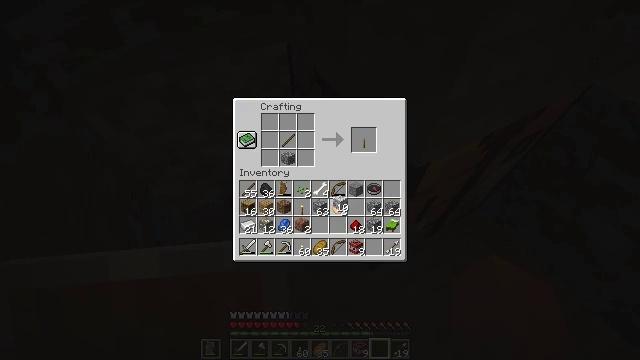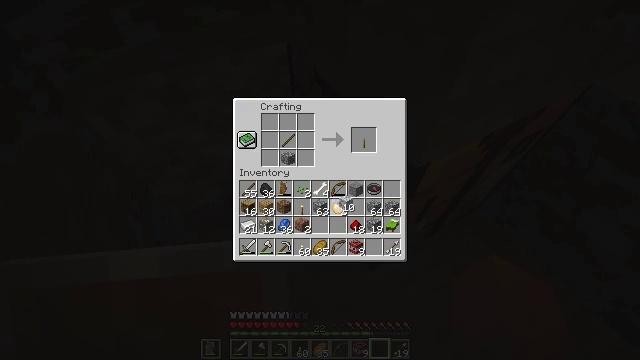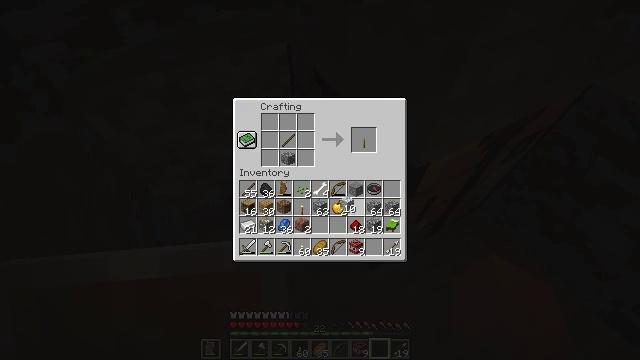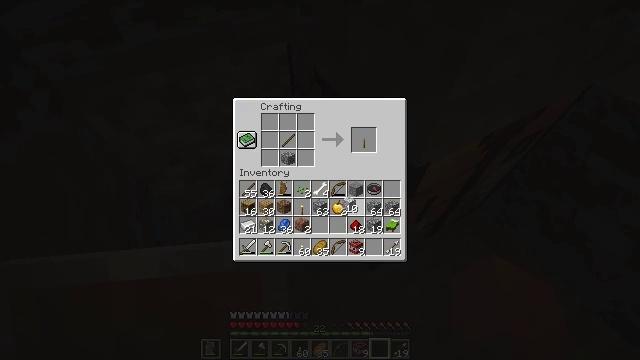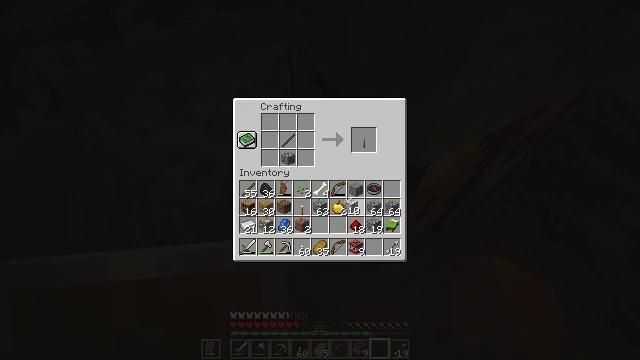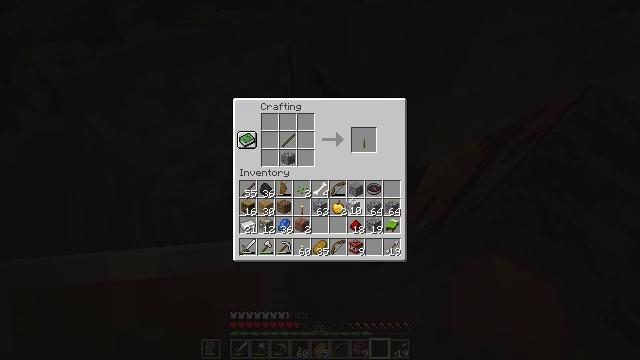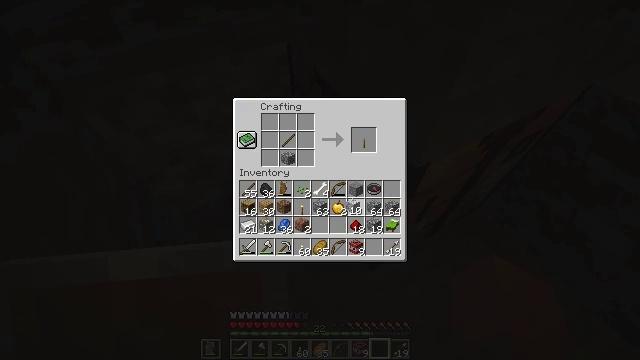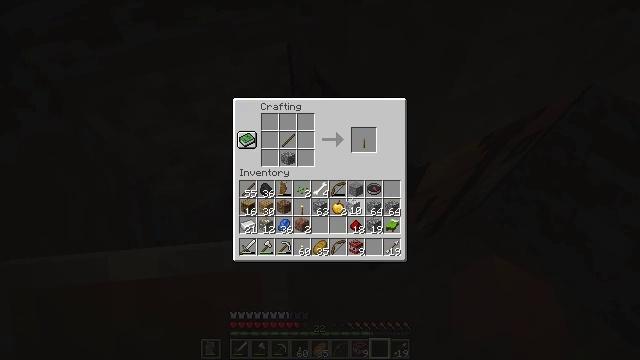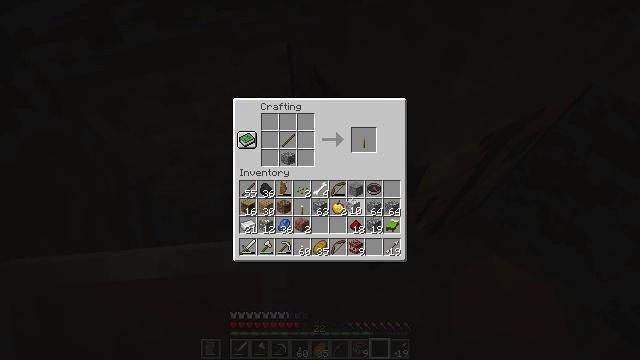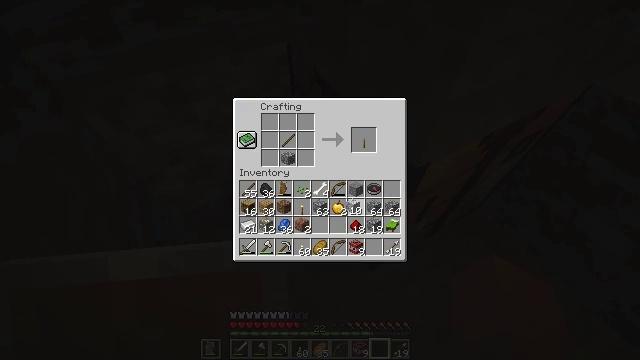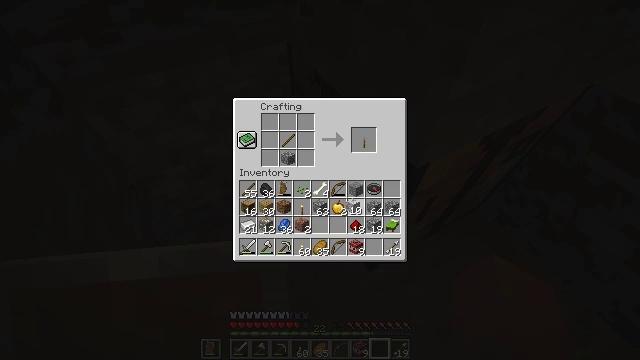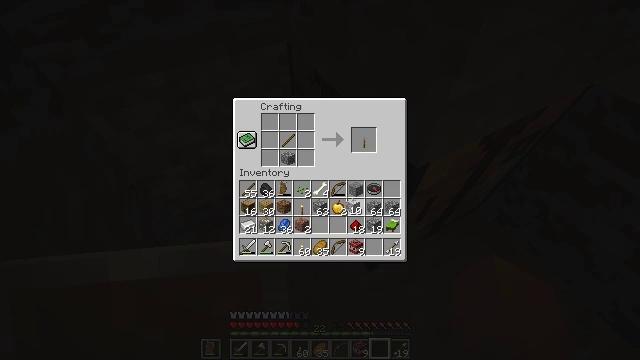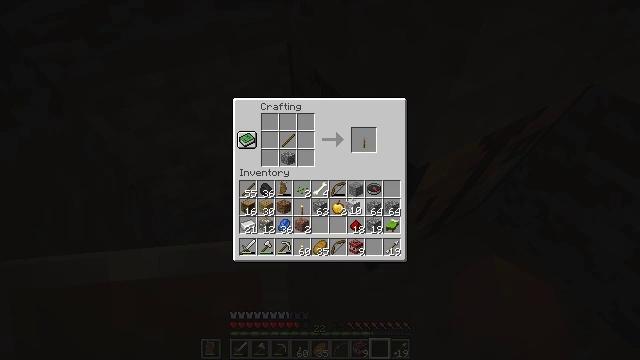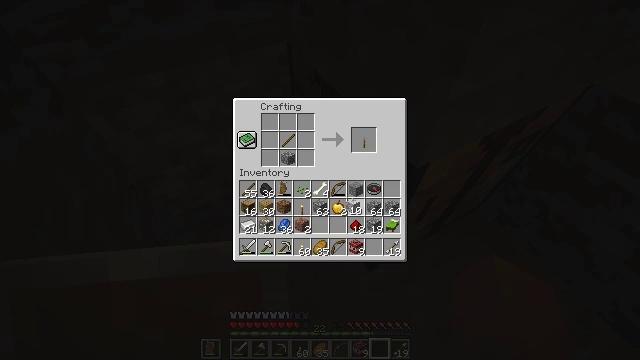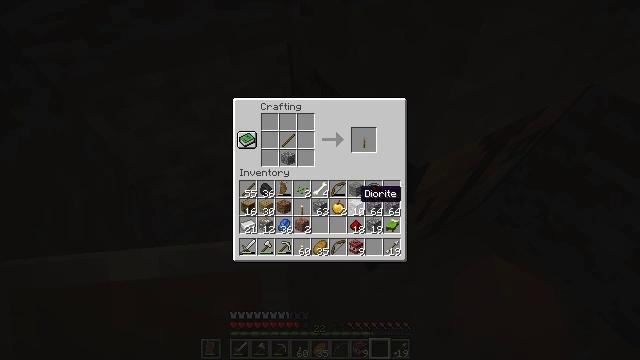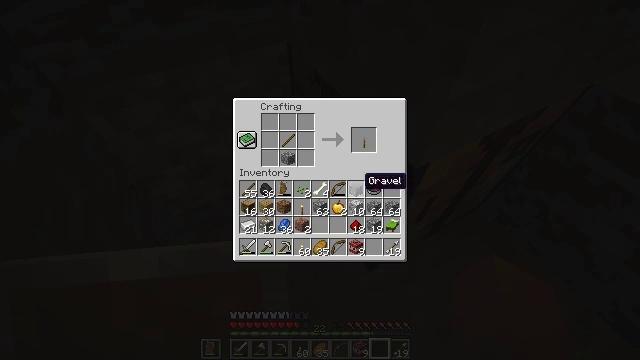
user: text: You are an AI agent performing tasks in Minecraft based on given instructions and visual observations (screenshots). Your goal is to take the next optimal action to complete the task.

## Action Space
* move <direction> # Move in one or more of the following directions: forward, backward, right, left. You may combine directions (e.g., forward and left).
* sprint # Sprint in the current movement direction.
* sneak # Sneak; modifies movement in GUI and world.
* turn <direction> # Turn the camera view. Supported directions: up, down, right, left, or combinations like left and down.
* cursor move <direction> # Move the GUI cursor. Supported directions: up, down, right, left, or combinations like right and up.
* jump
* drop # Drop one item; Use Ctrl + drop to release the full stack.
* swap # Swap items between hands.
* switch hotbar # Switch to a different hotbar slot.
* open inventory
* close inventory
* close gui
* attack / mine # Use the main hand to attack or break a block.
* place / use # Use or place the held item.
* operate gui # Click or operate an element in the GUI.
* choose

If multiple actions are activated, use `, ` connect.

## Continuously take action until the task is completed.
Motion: motion action
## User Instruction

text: Make a lever in the crafting table.
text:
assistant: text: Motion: no_op
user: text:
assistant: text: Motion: no_op
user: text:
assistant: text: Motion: no_op
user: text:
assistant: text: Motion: no_op
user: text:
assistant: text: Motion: no_op
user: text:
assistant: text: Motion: no_op
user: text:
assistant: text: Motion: no_op
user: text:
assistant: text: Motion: no_op
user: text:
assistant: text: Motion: no_op
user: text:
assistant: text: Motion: no_op
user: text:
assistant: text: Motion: operate gui
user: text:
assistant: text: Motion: operate gui
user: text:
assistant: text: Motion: operate gui
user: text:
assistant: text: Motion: no_op
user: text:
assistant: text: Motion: cursor move up
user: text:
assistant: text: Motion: cursor move up
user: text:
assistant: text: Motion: cursor move up
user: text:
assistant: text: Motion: no_op
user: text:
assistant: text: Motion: no_op
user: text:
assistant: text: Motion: sneak
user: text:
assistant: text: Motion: sneak
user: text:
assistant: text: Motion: sneak
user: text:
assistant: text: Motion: sneak
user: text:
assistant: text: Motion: sneak, operate gui
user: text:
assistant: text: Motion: sneak, operate gui
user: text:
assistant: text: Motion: sneak, operate gui
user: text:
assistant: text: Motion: sneak
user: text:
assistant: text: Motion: sneak
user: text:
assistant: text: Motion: sneak